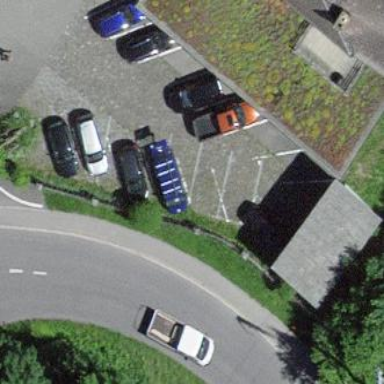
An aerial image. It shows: Parking available on the street side.